Aerial crown-view tile of a tropical tree (Barro Colorado Island, Panama), acquired 20241216:
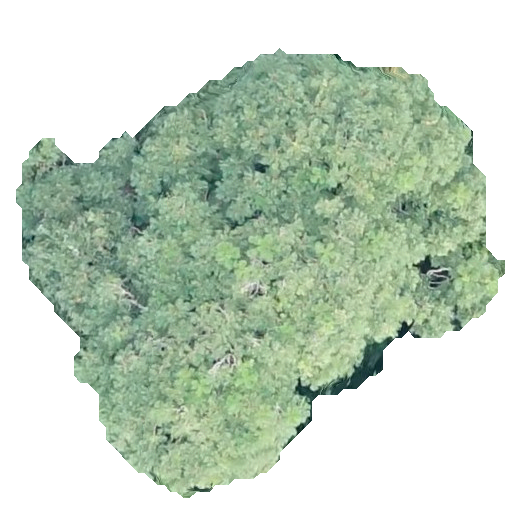
Species: Jacaranda copaia
GBIF accepted scientific name: Jacaranda copaia
Crown area: 202.453 m²